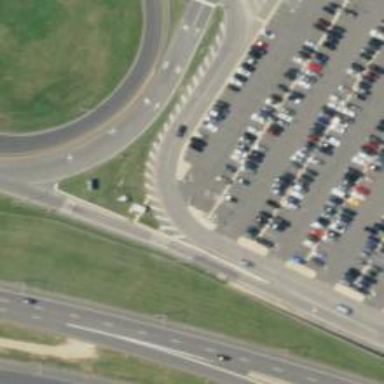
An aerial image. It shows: Tertiary road with asphalt surface and sidewalk on the left side.